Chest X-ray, PA view. Patient: 16 years old, sex M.
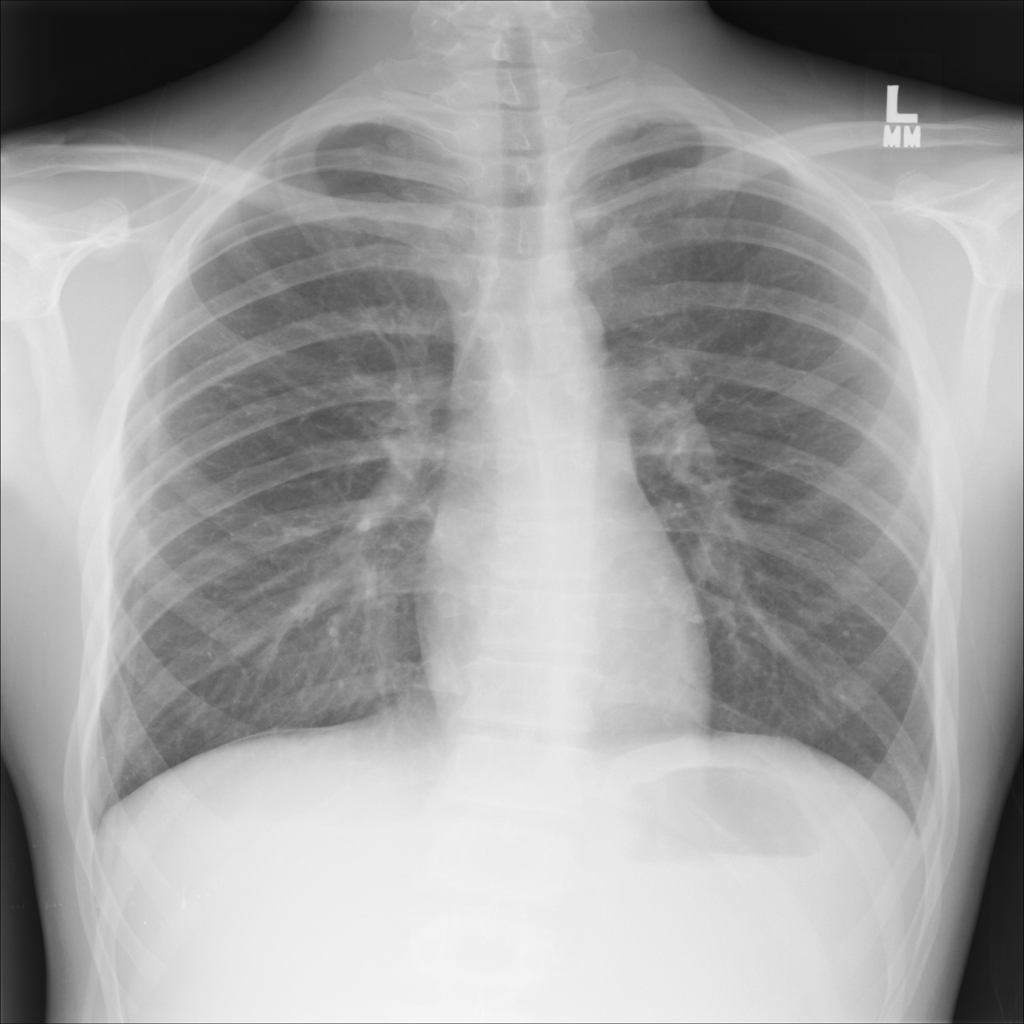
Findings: No Finding